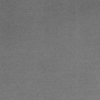
Label: dusty